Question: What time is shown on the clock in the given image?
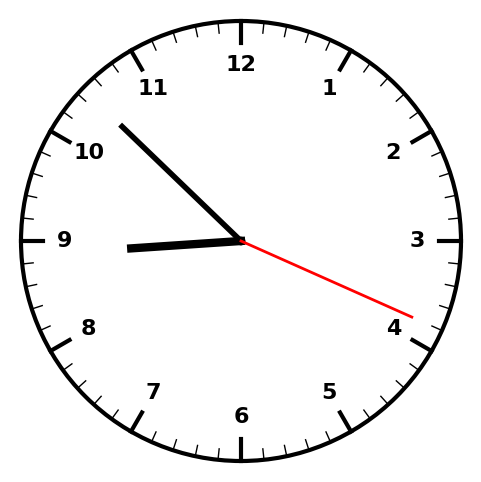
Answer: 08:52:19